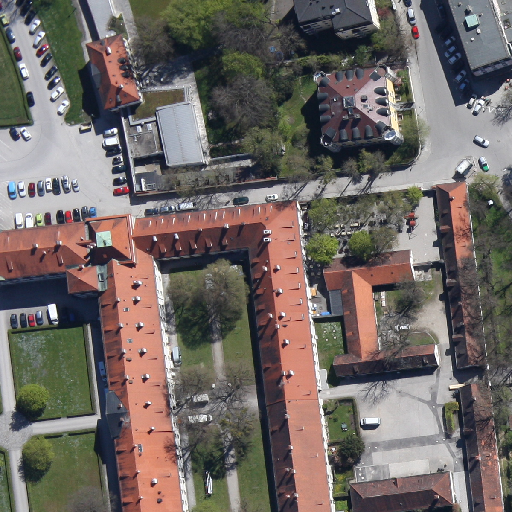
Referring expression: car in the parking area